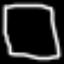
Label: square